Field crop: maize
Growth stage: 1
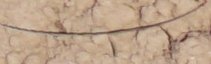
Species: lolium